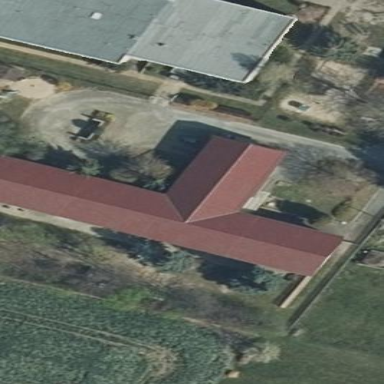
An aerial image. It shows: Kindergarten building.